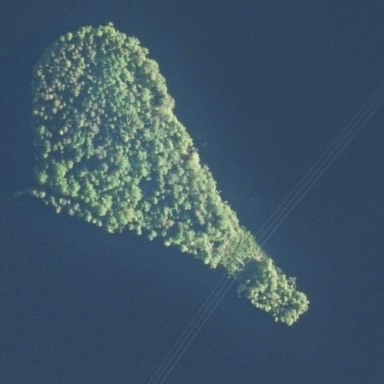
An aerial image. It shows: Islet.